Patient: sex F, age 37
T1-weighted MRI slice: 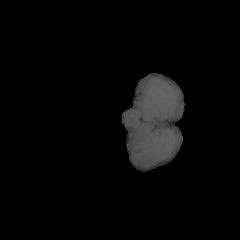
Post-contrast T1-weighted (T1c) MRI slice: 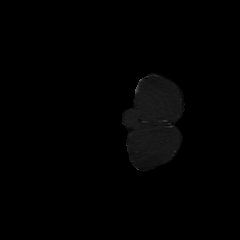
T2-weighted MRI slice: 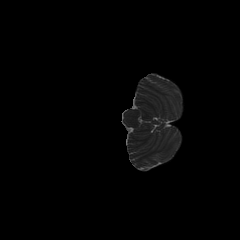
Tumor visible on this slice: no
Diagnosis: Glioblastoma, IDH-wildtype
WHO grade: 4